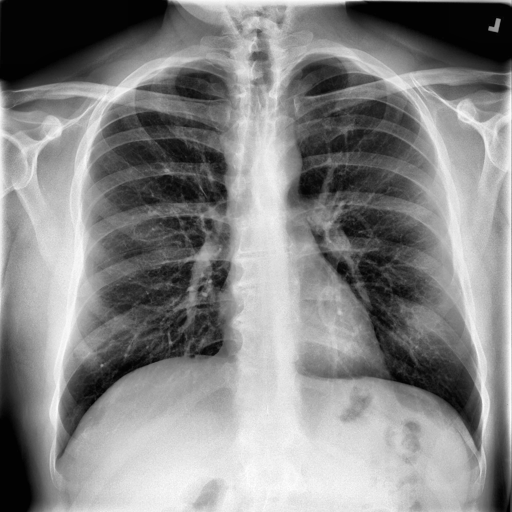
Finding: NORMAL